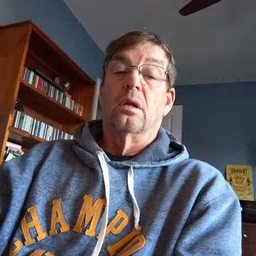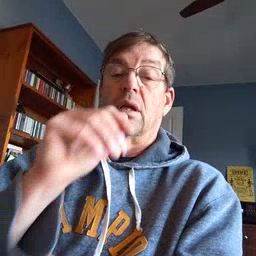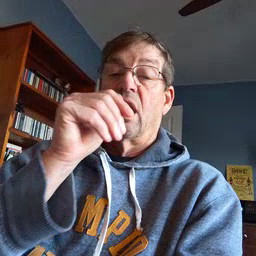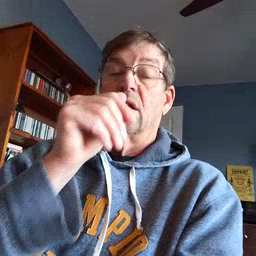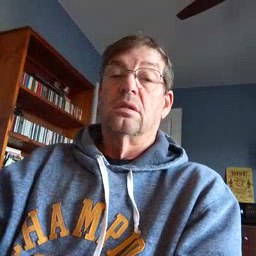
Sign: nuts